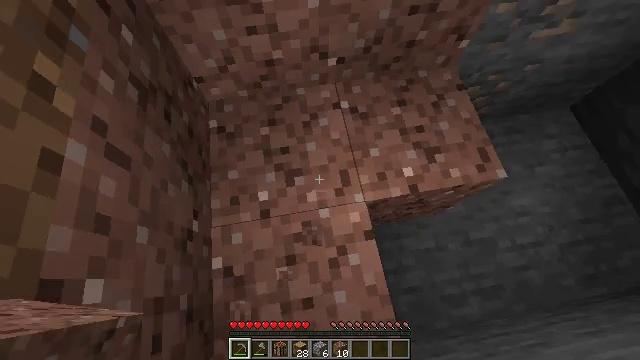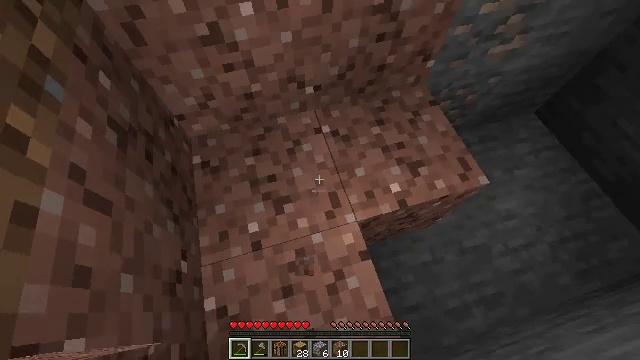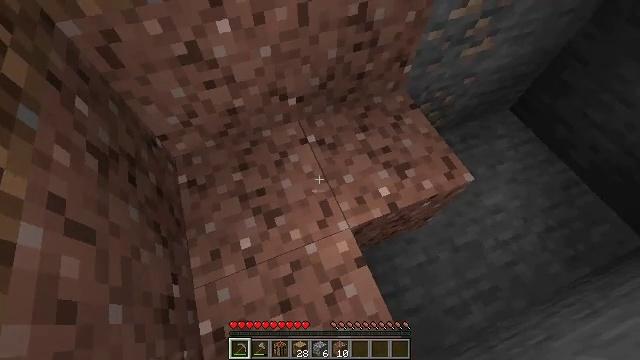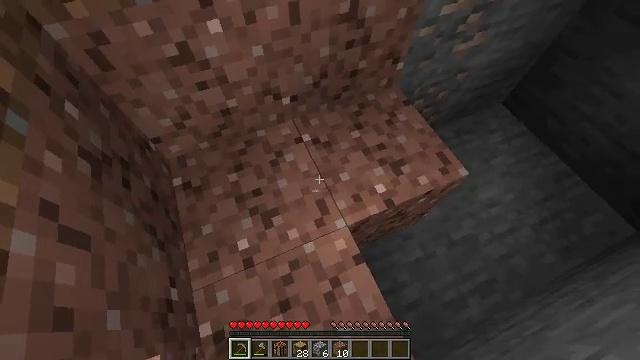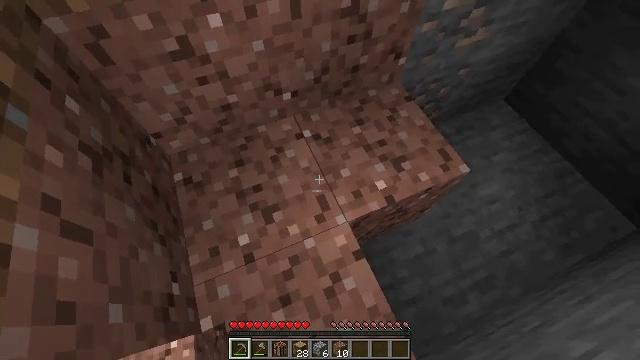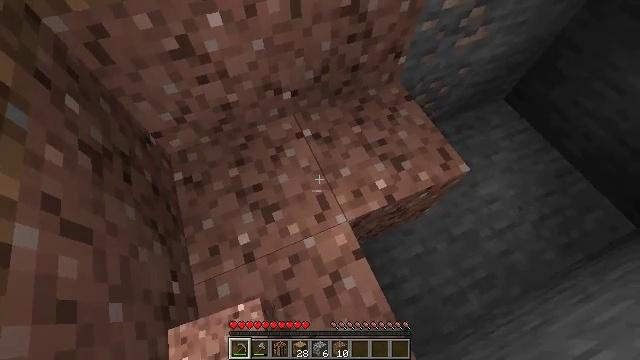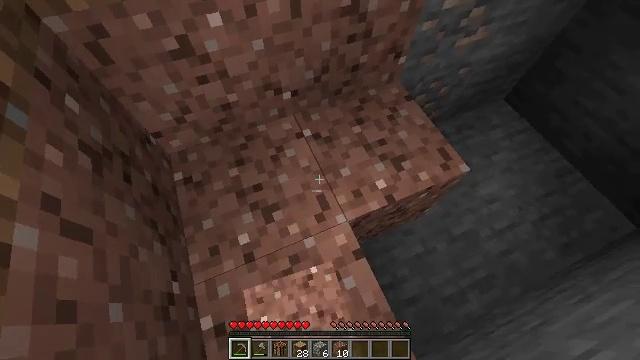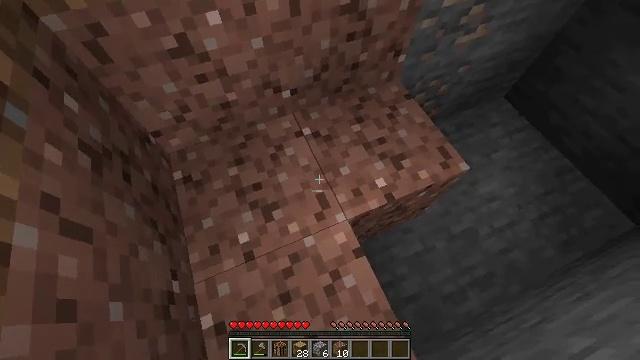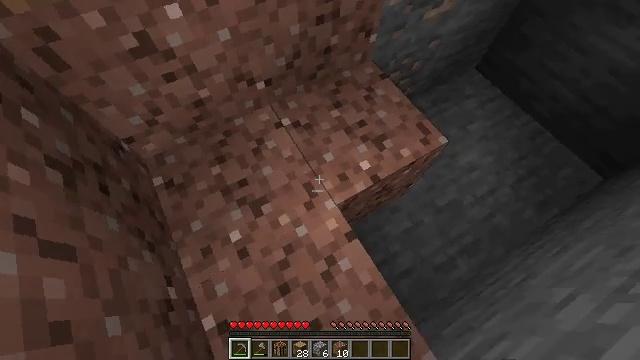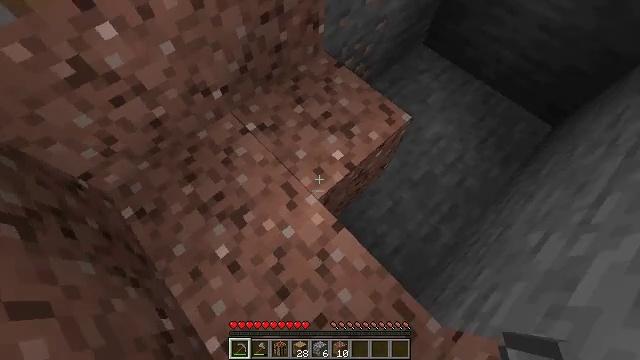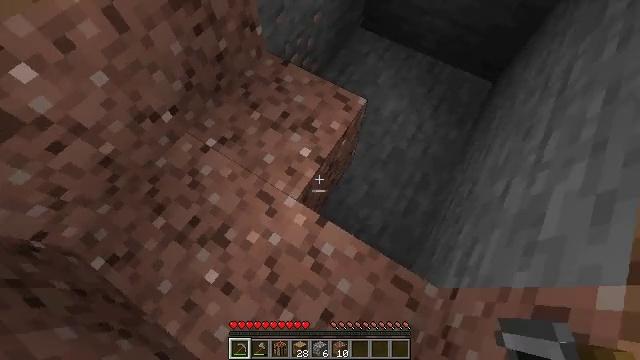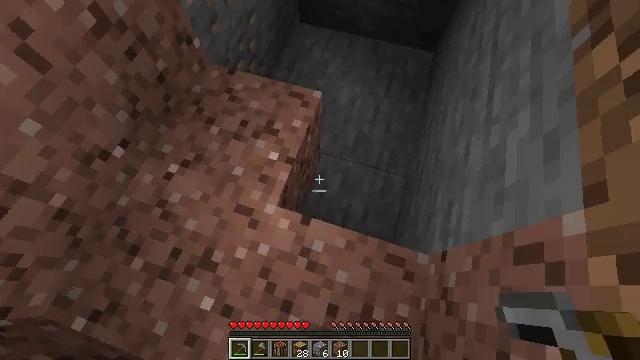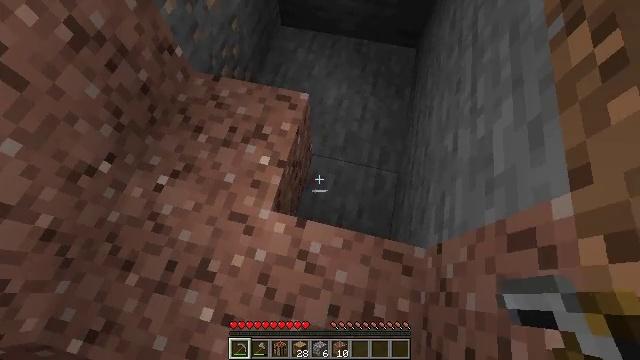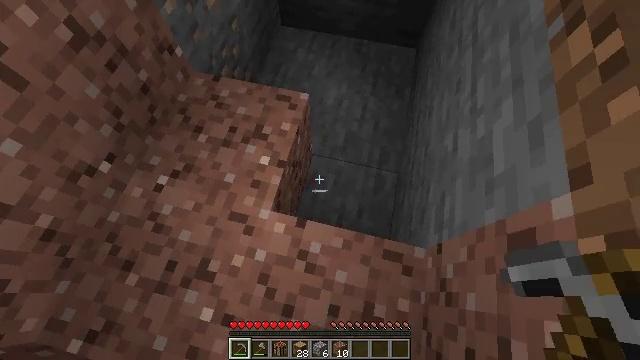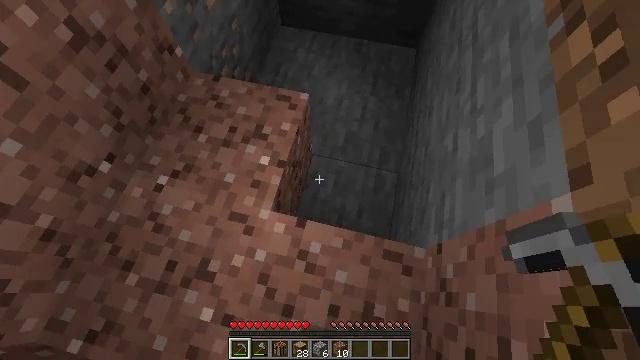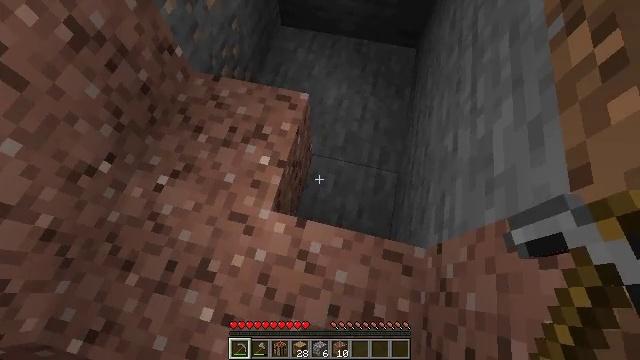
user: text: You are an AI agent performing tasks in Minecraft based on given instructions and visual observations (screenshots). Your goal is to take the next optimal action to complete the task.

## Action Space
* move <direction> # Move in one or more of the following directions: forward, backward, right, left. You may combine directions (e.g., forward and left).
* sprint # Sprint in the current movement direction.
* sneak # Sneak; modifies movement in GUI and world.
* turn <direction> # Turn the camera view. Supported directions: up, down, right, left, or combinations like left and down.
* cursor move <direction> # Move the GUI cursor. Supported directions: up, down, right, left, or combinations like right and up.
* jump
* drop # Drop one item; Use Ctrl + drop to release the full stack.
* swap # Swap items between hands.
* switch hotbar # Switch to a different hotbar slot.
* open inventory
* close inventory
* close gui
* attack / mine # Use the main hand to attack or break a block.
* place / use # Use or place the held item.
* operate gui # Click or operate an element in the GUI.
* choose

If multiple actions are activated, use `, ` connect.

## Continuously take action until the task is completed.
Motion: motion action
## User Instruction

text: Get granite from underground.
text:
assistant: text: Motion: turn right and up
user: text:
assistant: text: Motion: turn right and up
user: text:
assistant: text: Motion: turn right
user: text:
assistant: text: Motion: no_op
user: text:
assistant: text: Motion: no_op
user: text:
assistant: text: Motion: no_op
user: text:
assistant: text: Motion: no_op
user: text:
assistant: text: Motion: turn right and down
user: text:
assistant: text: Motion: turn right
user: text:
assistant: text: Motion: turn right
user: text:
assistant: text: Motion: turn right
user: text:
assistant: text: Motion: turn right
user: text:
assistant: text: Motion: no_op
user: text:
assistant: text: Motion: no_op
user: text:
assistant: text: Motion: no_op
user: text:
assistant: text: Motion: no_op
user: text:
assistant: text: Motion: no_op
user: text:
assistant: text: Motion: turn up
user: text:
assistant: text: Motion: turn right and up
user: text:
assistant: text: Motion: turn right and up
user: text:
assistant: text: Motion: turn right and up
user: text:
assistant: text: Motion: turn right and up
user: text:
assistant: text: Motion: no_op
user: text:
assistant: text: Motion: no_op
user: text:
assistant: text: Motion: turn up
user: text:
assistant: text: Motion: turn up
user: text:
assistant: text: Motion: turn left and up
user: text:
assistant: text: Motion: turn left and up
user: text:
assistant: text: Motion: turn left and up
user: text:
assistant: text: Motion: turn up